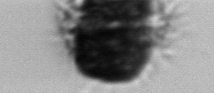
Label: Mesodinium